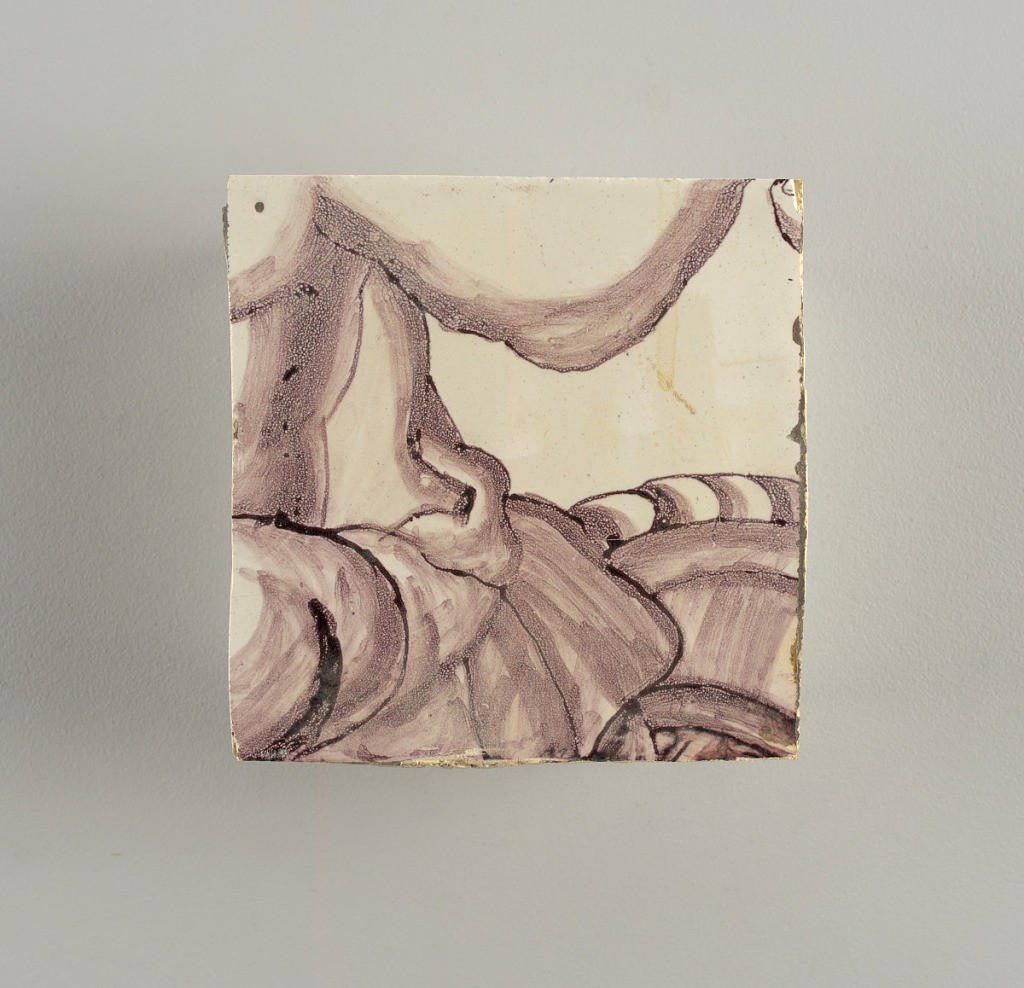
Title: Tile wall facing
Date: ca. 1725
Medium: Tin-glazed earthenware, underglaze
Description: Horizontal rectangle.  Thirty tiles wide and twenty-three tiles high with opening for fireplace eleven tiles wide and ten high.  Foliage arabesques disposed about three vertical axes from which are emphazised by urns at center and right, and at left by the figure of a standing woman carrying an infant on her arm and accompanied by two children.